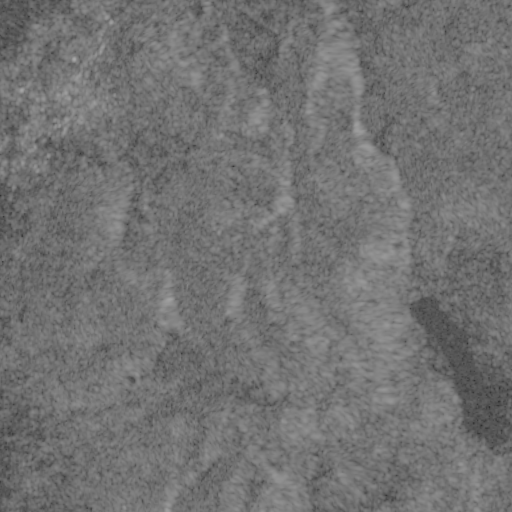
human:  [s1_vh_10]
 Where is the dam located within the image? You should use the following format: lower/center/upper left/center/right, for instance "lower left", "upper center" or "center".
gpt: The dam is located in the center right of the image.
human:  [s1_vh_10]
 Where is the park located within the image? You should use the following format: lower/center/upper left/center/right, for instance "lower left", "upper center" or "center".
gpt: The park is located in the upper left of the image.
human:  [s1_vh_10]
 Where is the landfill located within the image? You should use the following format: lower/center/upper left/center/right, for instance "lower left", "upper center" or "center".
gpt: There is no landfill in the image.

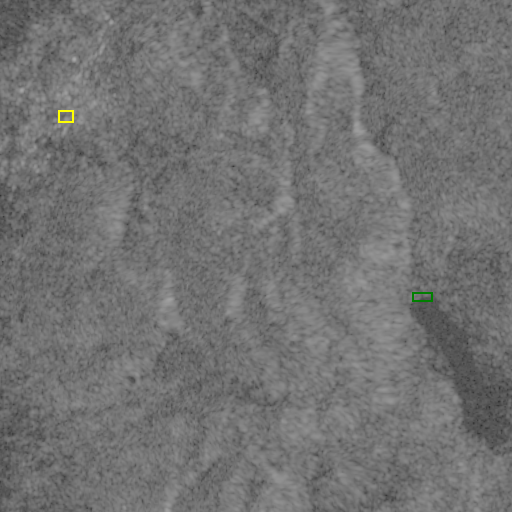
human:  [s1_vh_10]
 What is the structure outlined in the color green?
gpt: The structure outlined in green is a dam.
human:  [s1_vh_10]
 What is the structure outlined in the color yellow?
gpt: The structure outlined in yellow is a park.
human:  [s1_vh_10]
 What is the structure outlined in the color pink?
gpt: There is no pink outline.